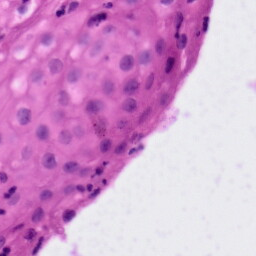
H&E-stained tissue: Tonsil